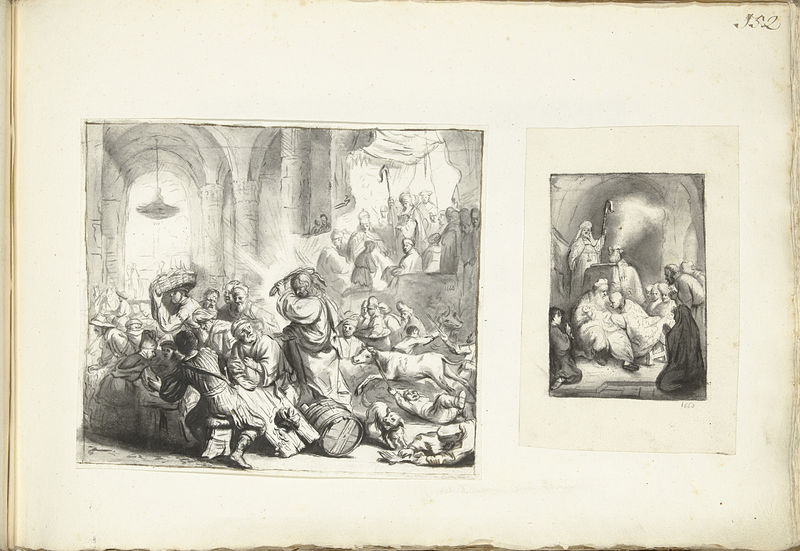
Titel: Christus verdrijft de geldwisselaars uit de tempel en De besnijdenis
Künstler: Moses ter Borch
Standort: Amsterdam
Institution: Rijksmuseum
Schlagwörter: menschen, licht, säulen, zeichnung, hund, händler, studie, fass, entwurf, zuber, tempel, vertreibung, kalb